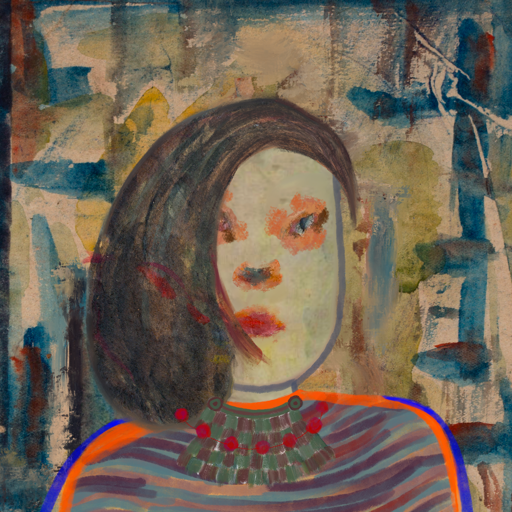
Background: Orphan, Head And Neck Front: Hill_Girl, Face Front: Boggyland, Bust: Experience, Hair Front: Gypsy_Mother, Head Accessory: Blank, Second Necklace: After_Raid, Necklace: Irani_3, Baby: Blank